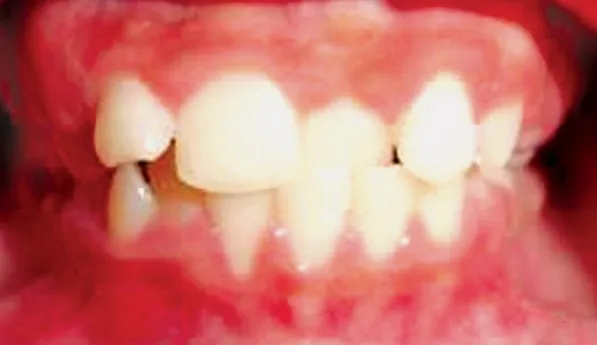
Preoperative showing 21 in cross bite.
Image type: medical_photograph (oral_photograph)